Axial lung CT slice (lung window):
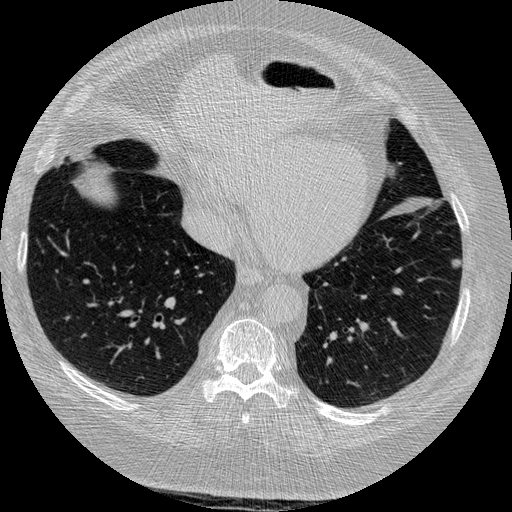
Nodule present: yes
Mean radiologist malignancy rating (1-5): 3